Question: I have this table:

Here's code of this page:
'''
<?php
include('footer.php');
include('../models/fetchQuotes.php');
$content = file_get_contents("http://test/MY_API/getAllTopics");
$arrayId = array();
$arrayName = array();
$arrayImg = array();
foreach (json_decode($content, true) as $eventrType => $events) {
array_push($arrayId, $events[id]);
array_push($arrayName, $events[name]);
array_push($arrayImg, $events);
}
?>
<div class="container">
<table class="table">
<thead>
<tr>
<th>ID</th>
<th>Name</th>
<th>Img</th>
<th>Option 1</th>
</tr>
</thead>
<tbody>
<?php for ($i=0;$i<count($arrayId);$i++) { ?>
<tr>
<td><?php echo ($arrayId[$i])." "; ?></td>
<td><?php echo ($arrayName[$i])." "; ?></td>
<td><img src="<?php echo ($arrayImg[$i])." ";?>" alt="" width="75", heigth="75"></td>
<td> <button class="btn btn-danger" id="deleteById" value=<?= ($arrayId[$i]); ?> onclick="myFunction()">DELETE</button>
<div class="modal fade" id="myModal" tabindex="-1" role="dialog" aria-labelledby="myModalLabel" aria-hidden="true">
<div class="modal-dialog">
<div class="modal-content">
<div class="modal-header">
<button type="button" class="close" data-dismiss="modal" aria-hidden="true">&times;</button>
<h4 class="modal-title" id="myModalLabel">Oshibka</h4>
</div>
<div class="modal-body" id ="modal-body">
</div>
<div class="modal-footer">
<button type="button" class="btn btn-default" data-dismiss="modal">Zakryt'</button>
</div>
</div>
</div>
</div></td>
</tr><?php } ?>
</tbody>
</table>
</div>
<script>
function myFunction(){
var deleteById = document.getElementById('deleteById').value;
alert(deleteById);
}
<script src="https://ajax.googleapis.com/ajax/libs/jquery/1.11.0/jquery.min.js"></script>
<script src="../js/bootstrap.min.js"></script>
'''
I parse my own API and then fill it into a table. Now when I click on any button DELETE, every time I have the same alert "12". I understand why its happen, but i can't figure out how make it correct.
How do I associate each button with the corresponding cell ID?
Sorry for language mistakes and thanks for helping.
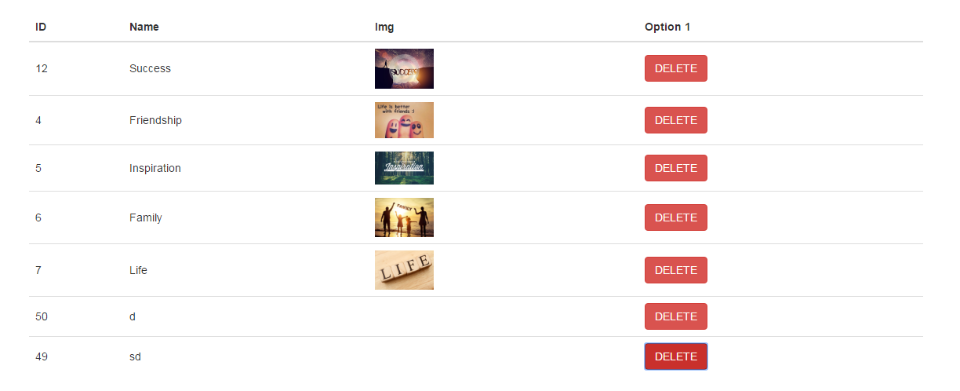
Answer: The problem is that you can only have only one id in a page, but as you are giving that button an id inside a loop different elements are getting same id.
To fix this, you can always use class. But your according to your approach use something like this.
'''
<button class="btn btn-danger" onclick="myFunction(<?= ($arrayId[$i]); ?>)">DELETE</button>
'''
And in javascript
'''
function myFunction(id){
alert(id);
}
'''
I hope this helps you.
Cheers :)